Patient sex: F
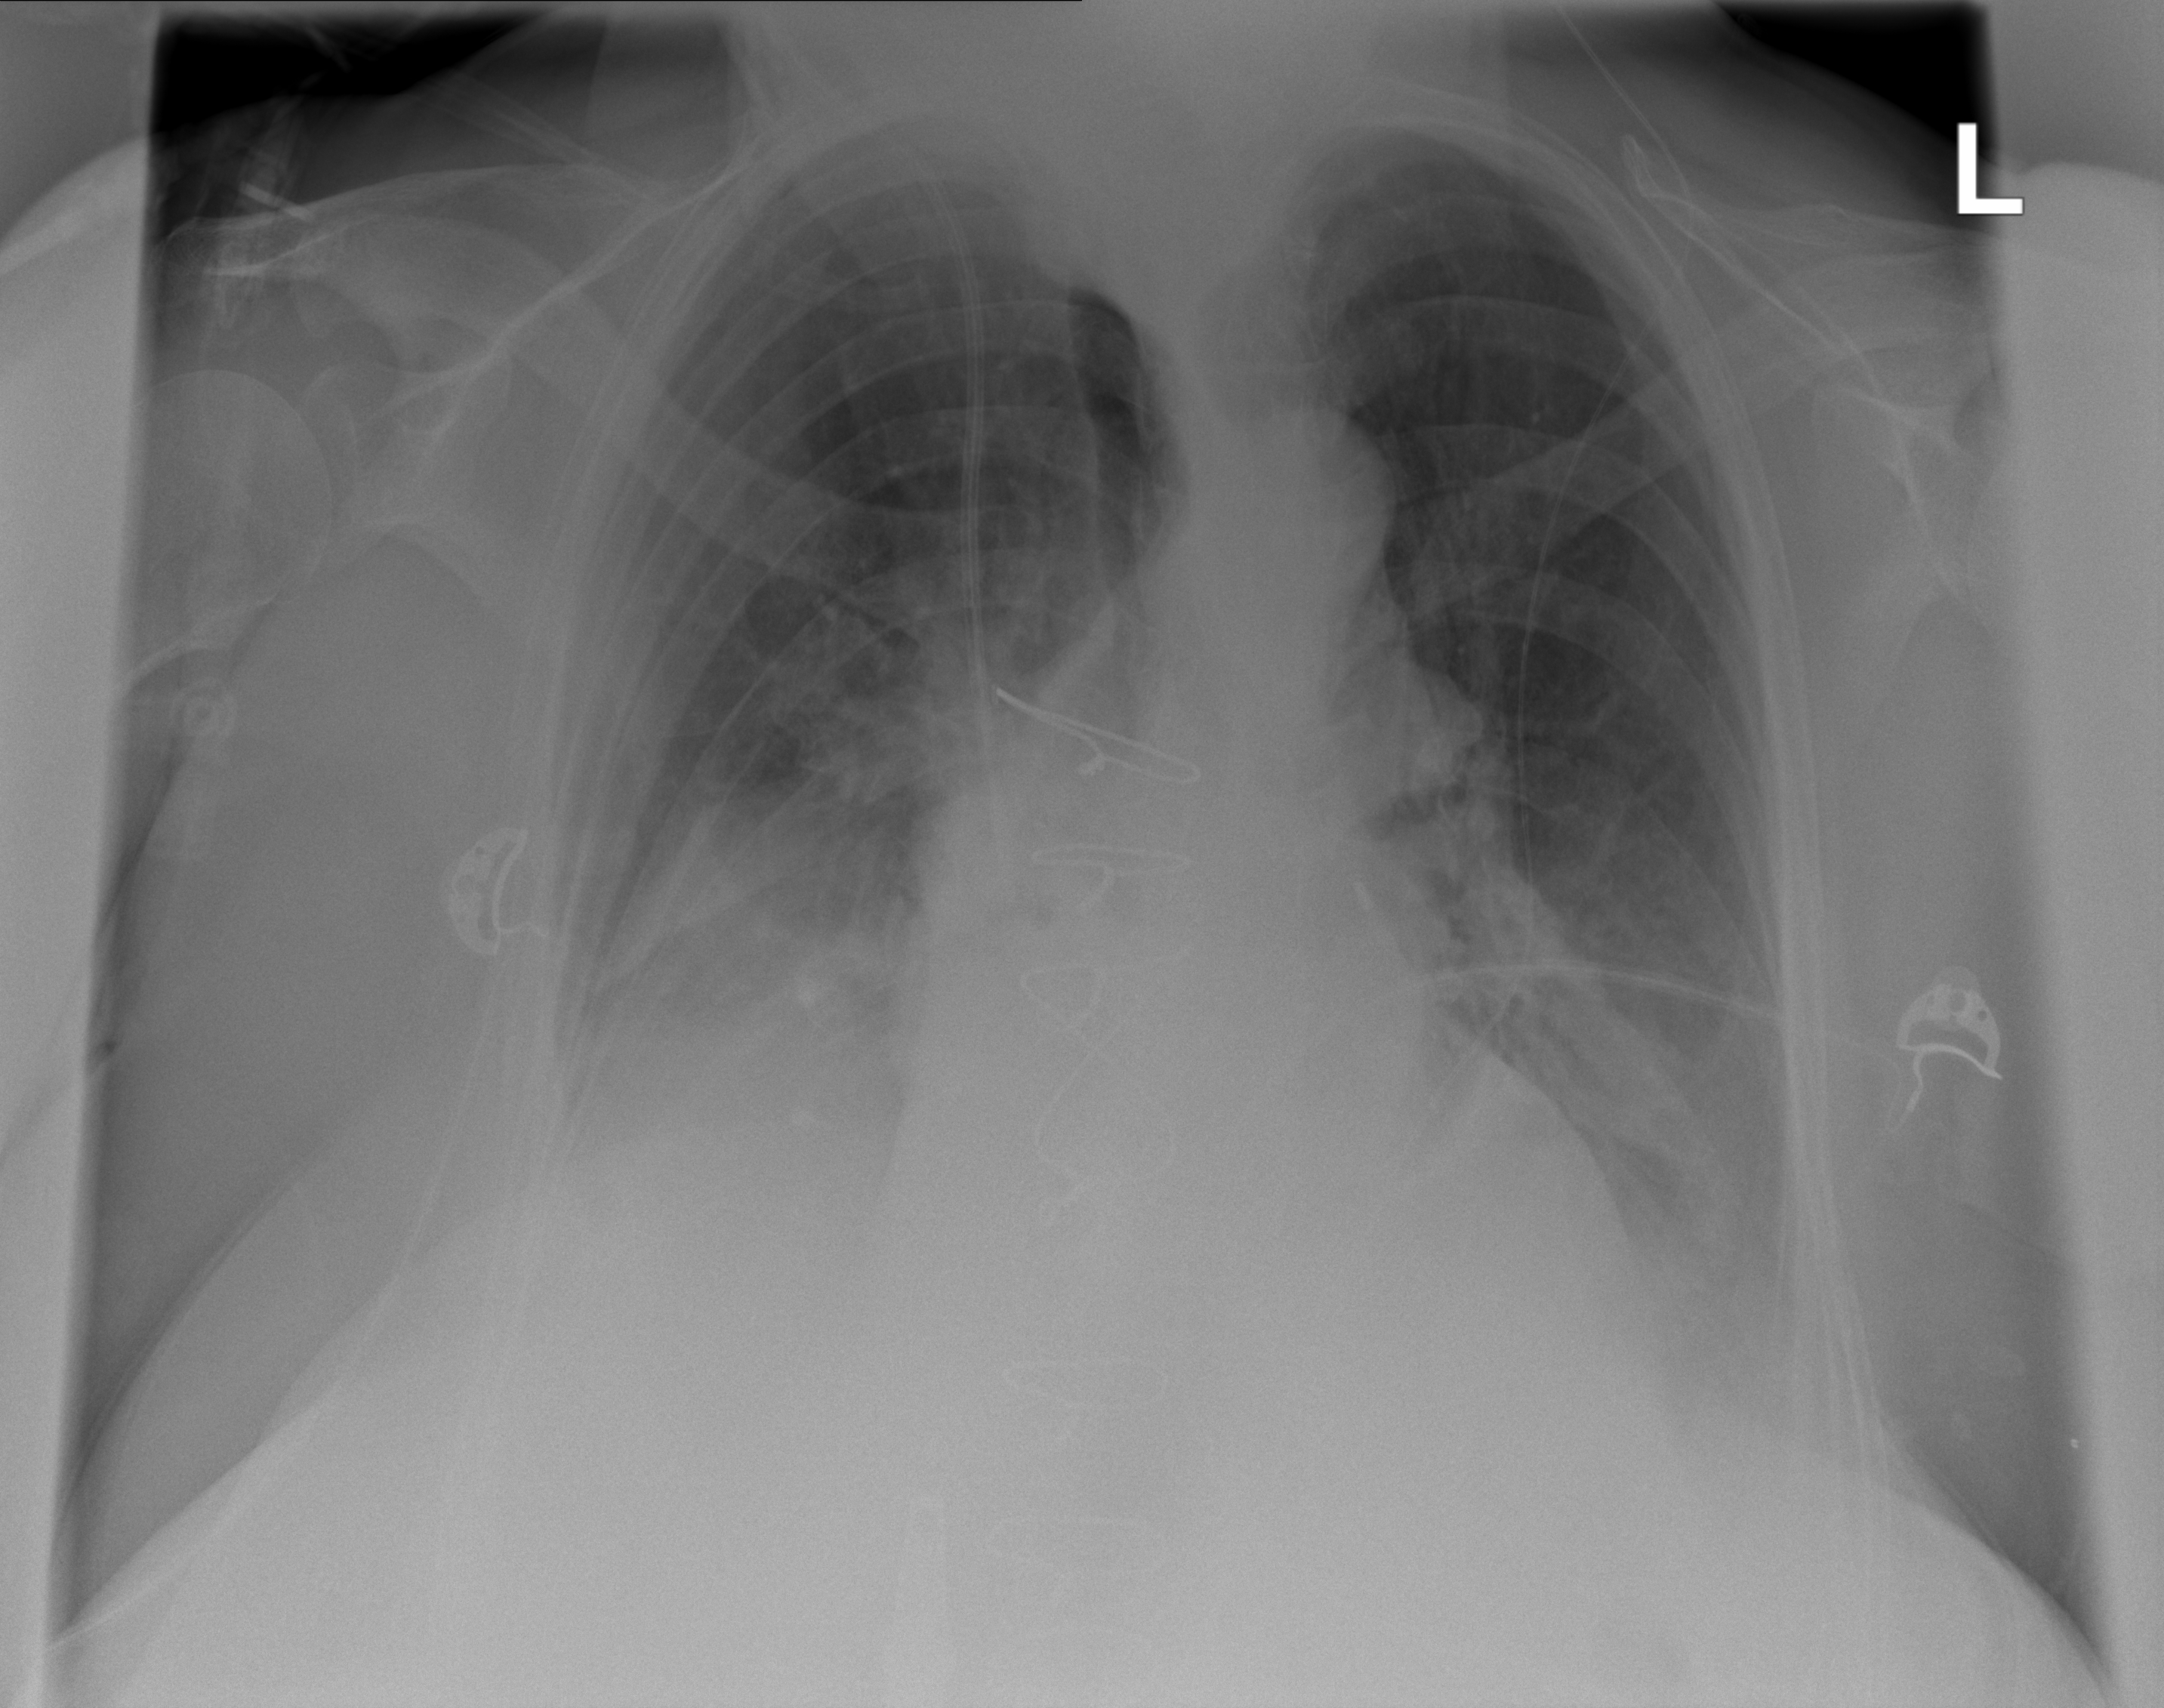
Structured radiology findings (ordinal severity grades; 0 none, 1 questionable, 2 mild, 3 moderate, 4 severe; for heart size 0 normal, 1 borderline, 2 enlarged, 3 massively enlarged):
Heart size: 0
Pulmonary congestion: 2
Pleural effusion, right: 3
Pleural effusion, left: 2
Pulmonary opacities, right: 0
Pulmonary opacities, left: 0
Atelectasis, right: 3
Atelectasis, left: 2